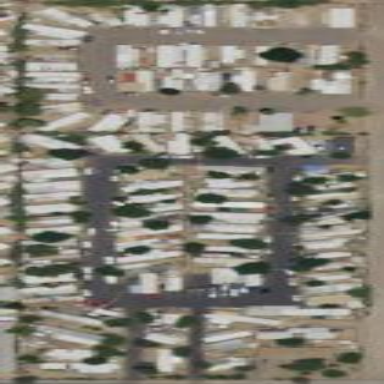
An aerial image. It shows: Residential area known as trailer park.